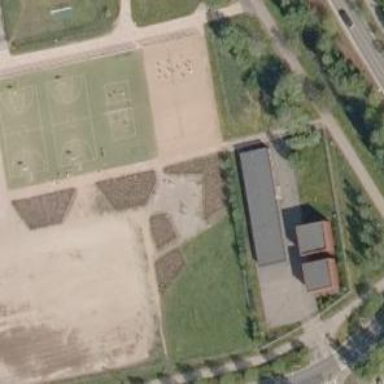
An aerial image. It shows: Fitness station in leisure land area.